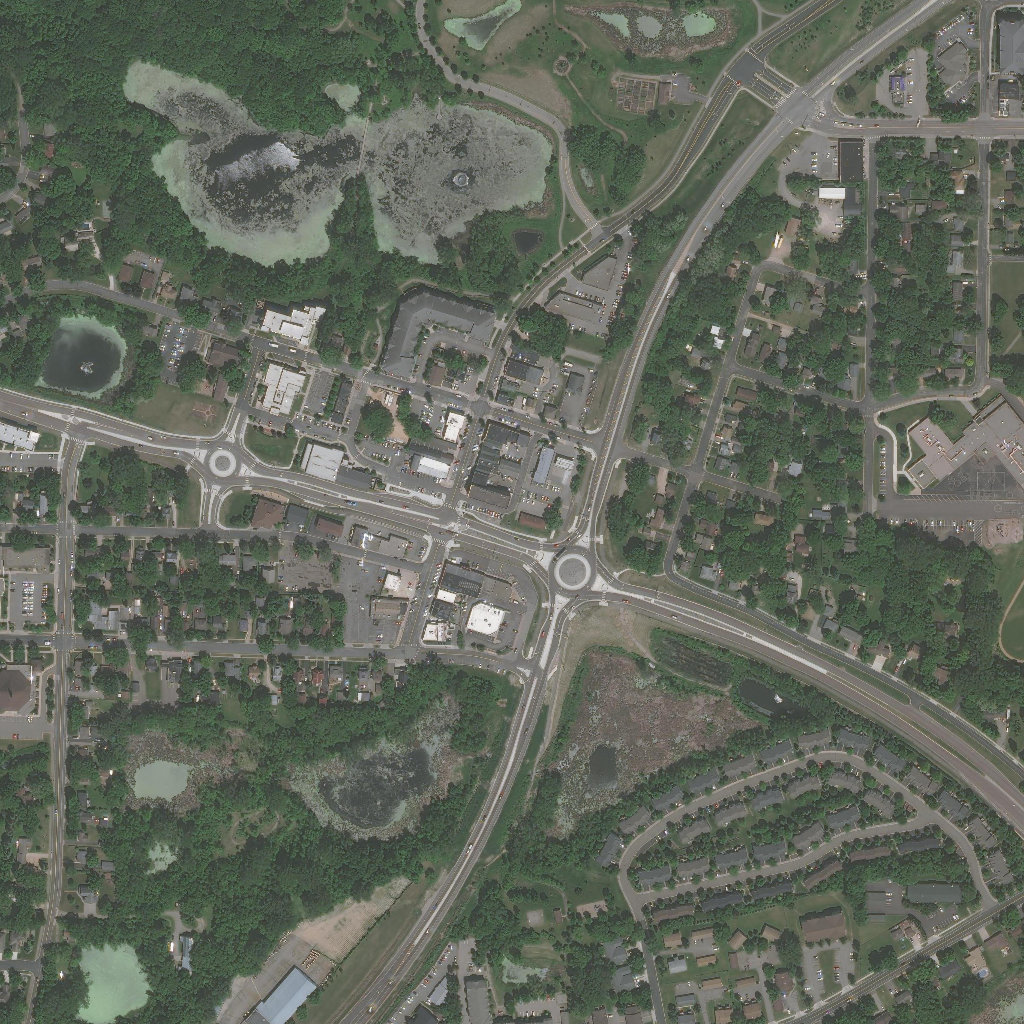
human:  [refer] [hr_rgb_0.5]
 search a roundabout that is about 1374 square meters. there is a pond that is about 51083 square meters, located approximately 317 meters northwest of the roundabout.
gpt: <box>[[53, 53, 58, 58, 0]]</box>

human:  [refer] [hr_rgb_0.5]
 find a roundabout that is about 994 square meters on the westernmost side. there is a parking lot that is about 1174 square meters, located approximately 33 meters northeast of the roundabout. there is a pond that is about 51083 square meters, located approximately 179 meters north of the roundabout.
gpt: <box>[[19, 42, 23, 47, 0]]</box>